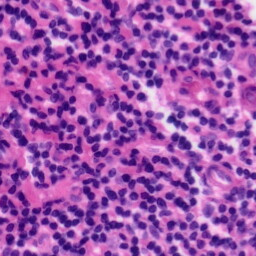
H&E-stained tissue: Tonsil